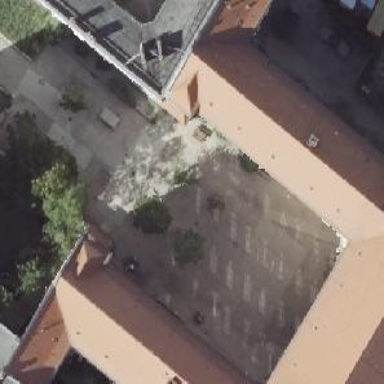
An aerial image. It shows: School building.